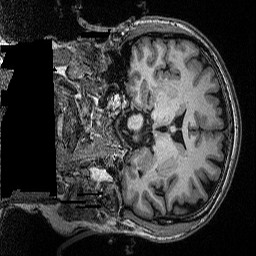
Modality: T1w
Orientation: coronal
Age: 41
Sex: male
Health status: ill
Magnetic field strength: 3 T
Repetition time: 2.53 s
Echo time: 0.00331 s